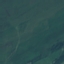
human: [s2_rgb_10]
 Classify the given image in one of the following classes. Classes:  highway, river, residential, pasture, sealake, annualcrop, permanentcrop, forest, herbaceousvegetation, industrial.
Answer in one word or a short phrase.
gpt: Pasture